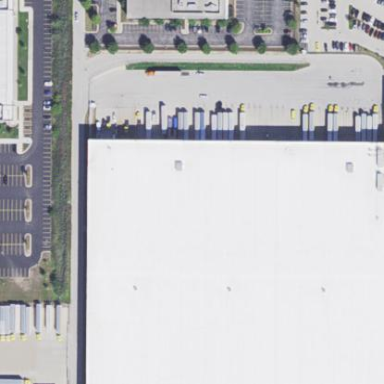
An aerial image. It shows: Industrial building that serves as post depot.